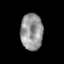
Tissue: prostate
Cell type: T cells
Senescence score: 0.2881
Nuclear area (px): 791
Mean DAPI intensity: 149.968